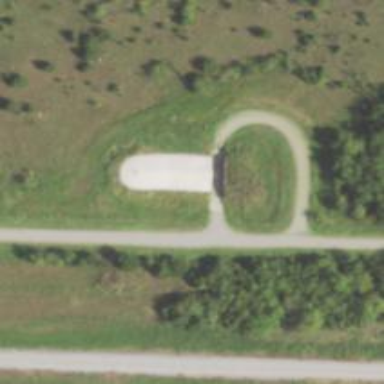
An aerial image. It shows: Military bunker for protection and defense.